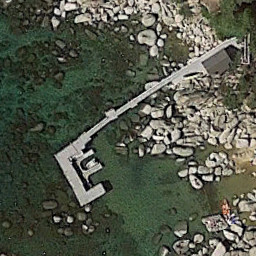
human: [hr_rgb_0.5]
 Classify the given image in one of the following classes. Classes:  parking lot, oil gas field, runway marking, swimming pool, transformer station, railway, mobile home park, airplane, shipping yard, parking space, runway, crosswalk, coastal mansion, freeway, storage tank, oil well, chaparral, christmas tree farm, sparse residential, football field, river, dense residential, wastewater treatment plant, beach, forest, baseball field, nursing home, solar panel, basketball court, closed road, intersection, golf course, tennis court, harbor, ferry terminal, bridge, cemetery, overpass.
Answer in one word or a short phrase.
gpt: ferry terminal